Aerial crown-view tile of a tropical tree (Barro Colorado Island, Panama), acquired 20250217:
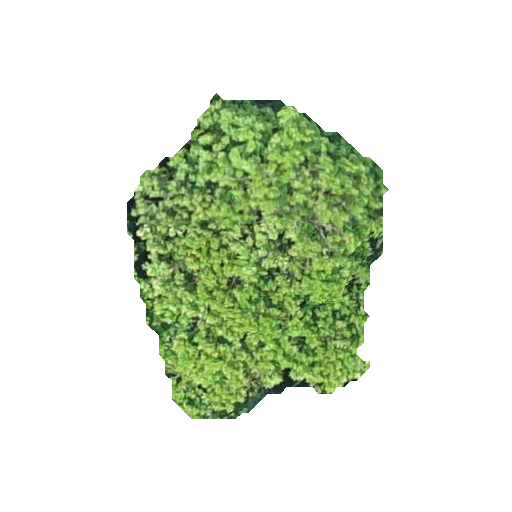
Species: Anacardium excelsum
GBIF accepted scientific name: Anacardium excelsum
Crown area: 90.868 m²